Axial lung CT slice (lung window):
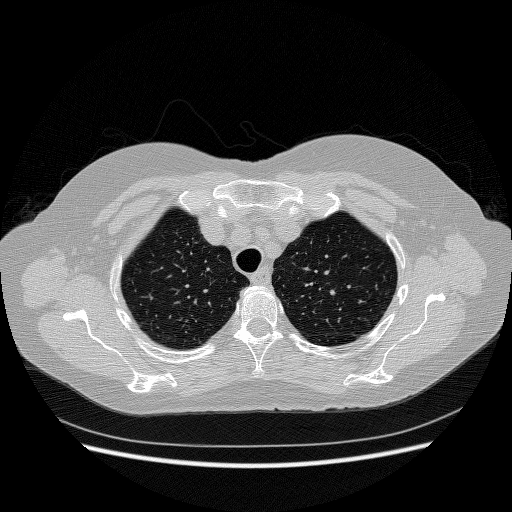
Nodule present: no